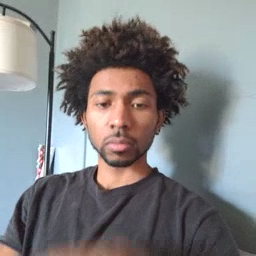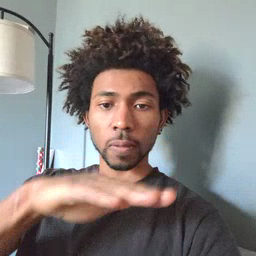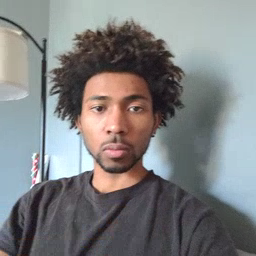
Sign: on